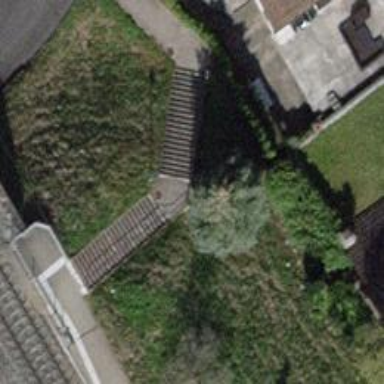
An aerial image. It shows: Road with steps.